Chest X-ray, AP view. Patient: 63 years old, sex M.
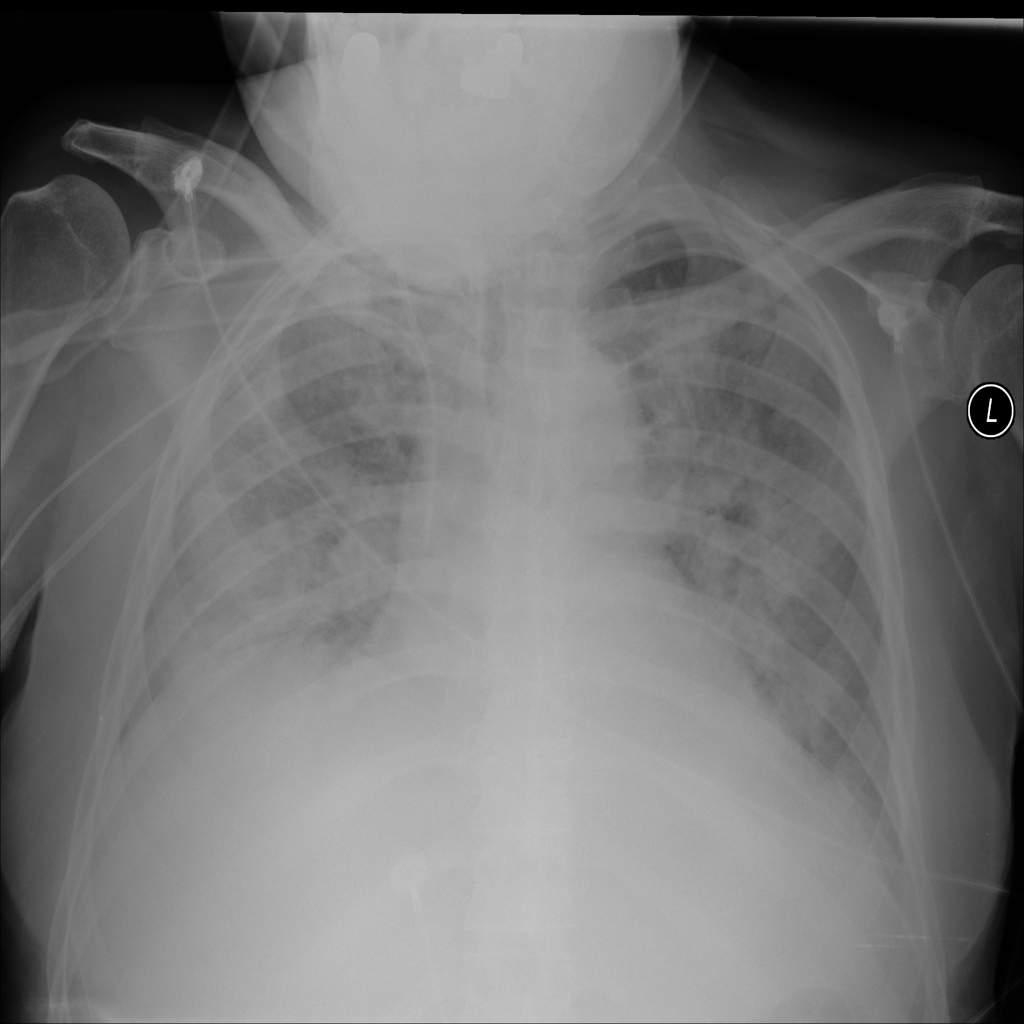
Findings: No Finding